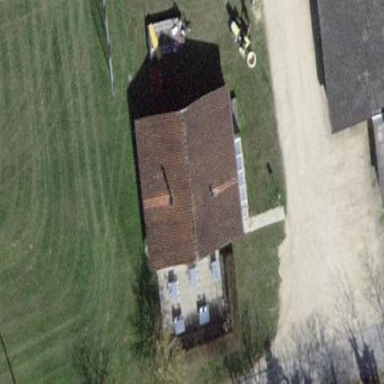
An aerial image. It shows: Building with tile roof.